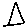
Label: triangle